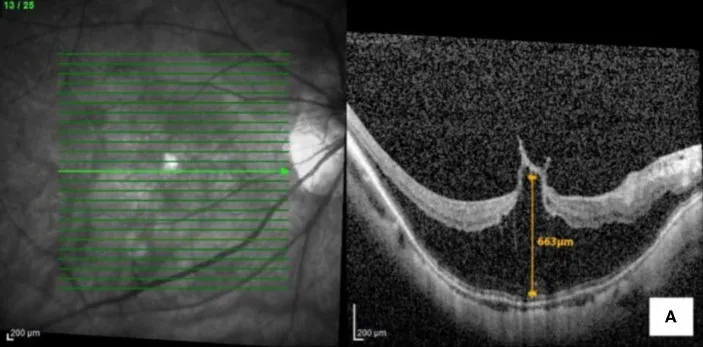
Optical coherence tomography macula of the right eye with. Myopic foveoschisis with vitreomacular traction pre-operatively.
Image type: ophthalmic_imaging (oct)